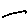
Label: hexagon